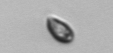
Label: Cryptophyta